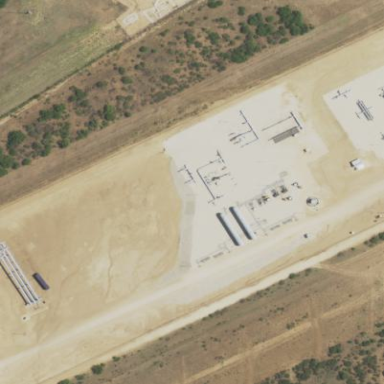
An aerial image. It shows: Industrial area dedicated to gas production. The substation is for field gathering.